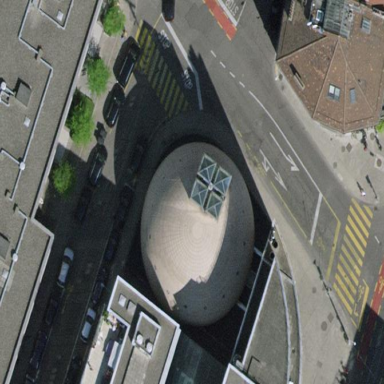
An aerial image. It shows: Beautiful church building.